Question: I wanna create two swipe tabs with 'ActionBar'.
This is my code:
'''
import android.app.ActionBar;
import android.app.FragmentTransaction;
import android.os.Bundle;
import android.support.v4.app.FragmentActivity;
import com.rastari.salar.mymetarialbank.R;
/**
* Created by Salar on 9/5/2015.
*/
public class AccountsActivityChart extends FragmentActivity implements ActionBar.TabListener {
ActionBar actionBar;
@Override
protected void onCreate(Bundle savedInstanceState) {
super.onCreate(savedInstanceState);
setContentView(R.layout.activity_chart);
actionBar=getActionBar();
actionBar.setNavigationMode(actionBar.NAVIGATION_MODE_TABS);
//Add the Action Bar Tabs
actionBar.addTab(actionBar.newTab().setText("Accounts Activity"+"Chart Activity").setTabListener(this));
}
@Override
public void onTabSelected(ActionBar.Tab tab, FragmentTransaction ft) {
}
@Override
public void onTabUnselected(ActionBar.Tab tab, FragmentTransaction ft) {
}
@Override
public void onTabReselected(ActionBar.Tab tab, FragmentTransaction ft) {
}
}
'''
when i run the app this error occurs:
'''
> 05-11 06:09:28.013 2371-2371/? E/AndroidRuntime: FATAL EXCEPTION:
> main
> Process: com.rastari.salar.mymetarialbank, PID: 2371
> java.lang.RuntimeException: Unable to start activity ComponentInfo{com.rastari.salar.mymetarialbank/com.rastari.salar.mymetarialbank.activity.AccountsActivityChart}:
> java.lang.NullPointerException: Attempt to invoke virtual method 'void
> android.app.ActionBar.setNavigationMode(int)' on a null object
> reference
> at android.app.ActivityThread.performLaunchActivity(ActivityThread.java:2325)
> at android.app.ActivityThread.handleLaunchActivity(ActivityThread.java:2387)
> at android.app.ActivityThread.access$800(ActivityThread.java:151)
> at android.app.ActivityThread$H.handleMessage(ActivityThread.java:1303)
> at android.os.Handler.dispatchMessage(Handler.java:102)
> at android.os.Looper.loop(Looper.java:135)
> at android.app.ActivityThread.main(ActivityThread.java:5254)
> at java.lang.reflect.Method.invoke(Native Method)
> at java.lang.reflect.Method.invoke(Method.java:372)
> at com.android.internal.os.ZygoteInit$MethodAndArgsCaller.run(ZygoteInit.java:903)
> at com.android.internal.os.ZygoteInit.main(ZygoteInit.java:698)
> Caused by: java.lang.NullPointerException: Attempt to invoke virtual method 'void android.app.ActionBar.setNavigationMode(int)' on
> a null object reference
> at com.rastari.salar.mymetarialbank.activity.AccountsActivityChart.onCreate(AccountsActivityChart.java:21)
> at android.app.Activity.performCreate(Activity.java:5990)
> at android.app.Instrumentation.callActivityOnCreate(Instrumentation.java:1106)
> at android.app.ActivityThread.performLaunchActivity(ActivityThread.java:2278)
> at android.app.ActivityThread.handleLaunchActivity(ActivityThread.java:2387)
> at android.app.ActivityThread.access$800(ActivityThread.java:151)
> at android.app.ActivityThread$H.handleMessage(ActivityThread.java:1303)
> at android.os.Handler.dispatchMessage(Handler.java:102)
> at android.os.Looper.loop(Looper.java:135)
> at android.app.ActivityThread.main(ActivityThread.java:5254)
> at java.lang.reflect.Method.invoke(Native Method)
> at java.lang.reflect.Method.invoke(Method.java:372)
> at com.android.internal.os.ZygoteInit$MethodAndArgsCaller.run(ZygoteInit.java:903)
> at com.android.internal.os.ZygoteInit.main(ZygoteInit.java:698) 05-11
> 06:09:30.037 444-504/? E/InputDispatcher: channel '155e1fbc
> com.rastari.salar.mymetarialbank/com.rastari.salar.mymetarialbank.activity.MainActivity
> (server)' ~ Channel is unrecoverably broken and will be disposed!
> 05-11 06:09:30.037 444-504/? E/InputDispatcher: channel '2f2170b7
> com.rastari.salar.mymetarialbank/com.rastari.salar.mymetarialbank.activity.Login
> (server)' ~ Channel is unrecoverably broken and will be disposed!
'''

I really don't know what should I do!
Would you guys please guide me?
thank you so much.
latest code:
'''
import android.support.v7.app.ActionBar
import android.app.FragmentTransaction;
import android.os.Bundle;
import android.support.v7.app.ActionBarActivity;
import com.rastari.salar.mymetarialbank.R;
public class AccountsActivityChart extends ActionBarActivity implements ActionBar.TabListener {
ActionBar actionBar;
@Override
protected void onCreate(Bundle savedInstanceState) {
super.onCreate(savedInstanceState);
setContentView(R.layout.activity_chart);
actionBar = getSupportActionBar();
actionBar.setNavigationMode(actionBar.NAVIGATION_MODE_TABS);
//Add the Action Bar Tabs
actionBar.addTab(actionBar.newTab().setText("Accounts Activity"+"Chart Activity").setTabListener(this));
}
@Override
public void onTabSelected(ActionBar.Tab tab, FragmentTransaction ft) {
}
@Override
public void onTabUnselected(ActionBar.Tab tab, FragmentTransaction ft) {
}
@Override
public void onTabReselected(ActionBar.Tab tab, FragmentTransaction ft) {
}
}
'''
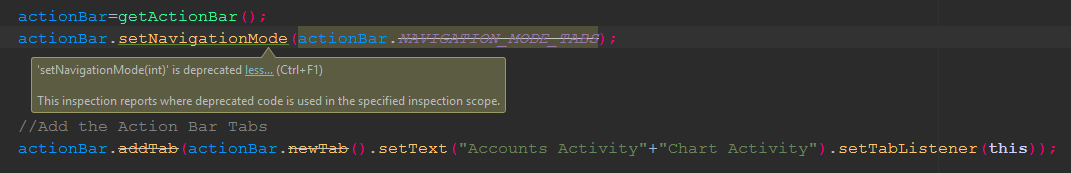
Answer: First off, you are creating a 'FragmentActivity' and expecting to see an 'ActionBar' which won't happen.
Replace
'''
AccountsActivityChart extends FragmentActivity
'''
with
'''
AccountsActivityChart extends ActionBarActivity
'''
Secondly, you need to call
'''
actionBar = getSupportActionBar();
'''
instead of
'''
actionBar = getActionBar();
'''
because 'ActionBarActivity' is part of the 'appcompat-v7' library. This is why your app crashes when you call 'actionBar.setNavigationMode()', because 'getActionBar()' returns 'null' when used with a 'FragmentActivity'.
After doing this, you should be able to use
'''
actionBar.setNavigationMode(actionBar.NAVIGATION_MODE_TABS);
'''
successfully and see swipeable tabs under your 'ActionBar'.
Replace
'''
import android.app.ActionBar
'''
with
'''
import android.support.v7.app.ActionBar
'''